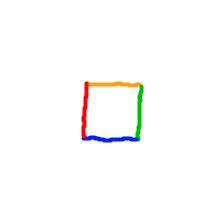
Shape: square